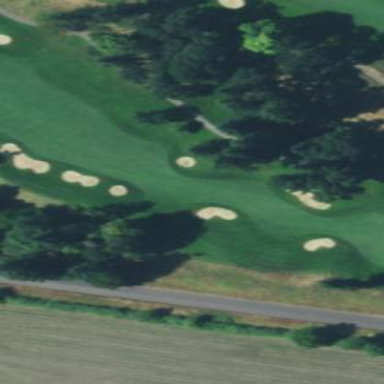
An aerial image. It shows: Golf fairway surrounded by grass.